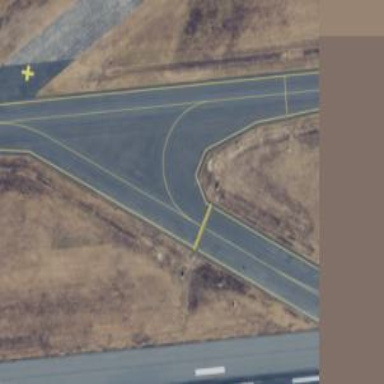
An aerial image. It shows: Image of taxiway at airport.